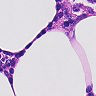
Metastatic tissue present: no